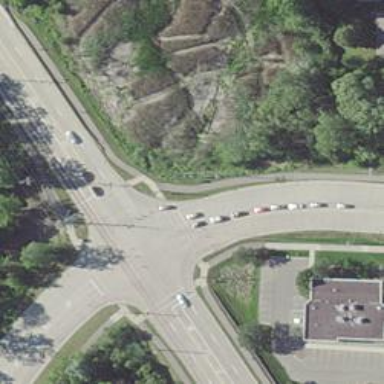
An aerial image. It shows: Marked crossing on the road.